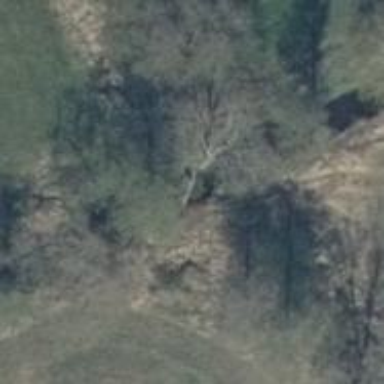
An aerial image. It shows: Row of deciduous broadleaved trees.